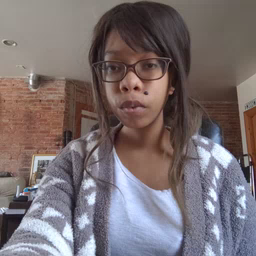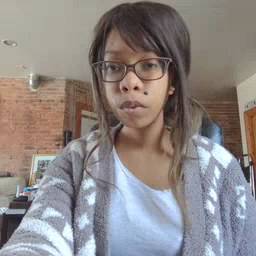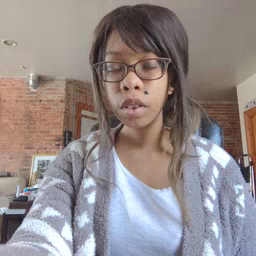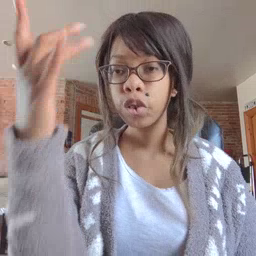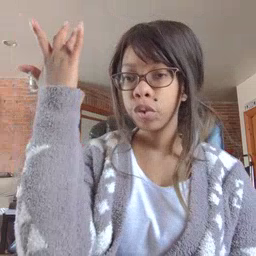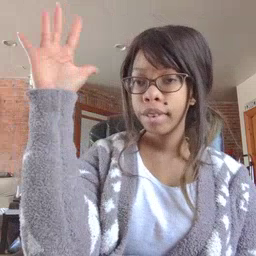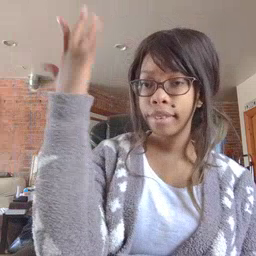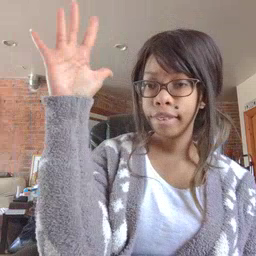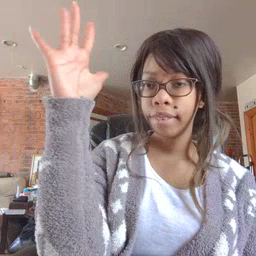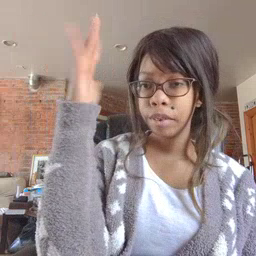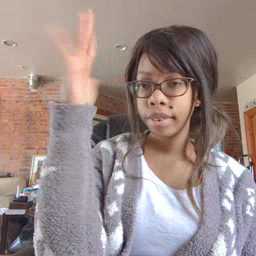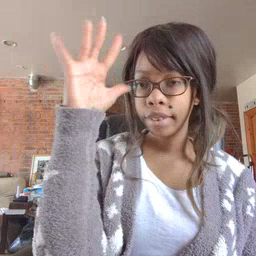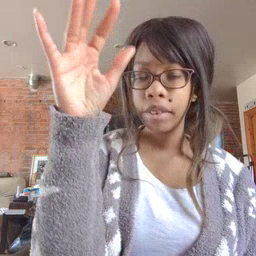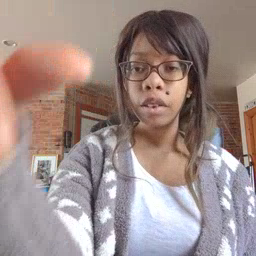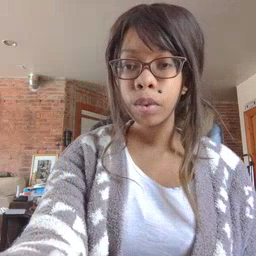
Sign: tree